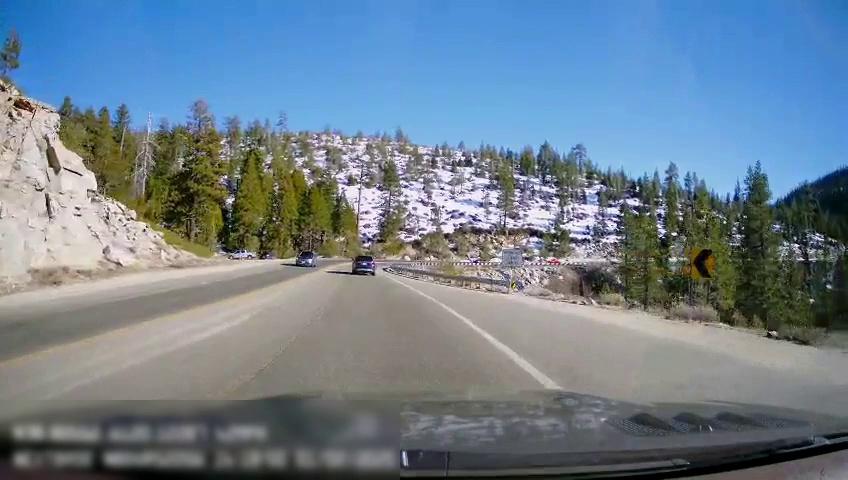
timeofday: Day
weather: Sunny
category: Drivable Space
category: Vehicles | SUV
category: Vehicles | SUV
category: Vehicles | Truck
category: Vehicles | Car
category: Lanes | Current Lane
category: Traffic | Signs
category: Traffic | Signs